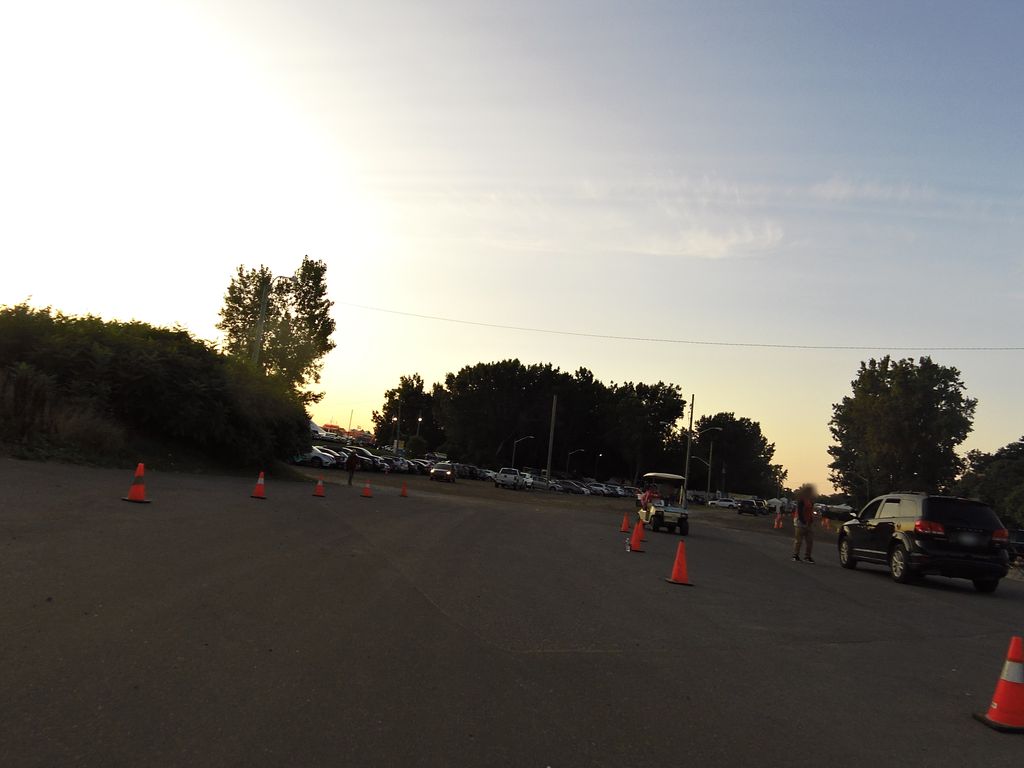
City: ottawa-gatineau